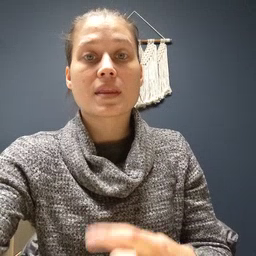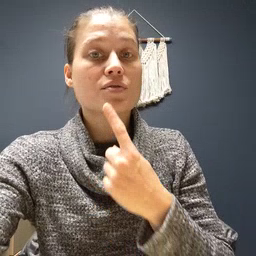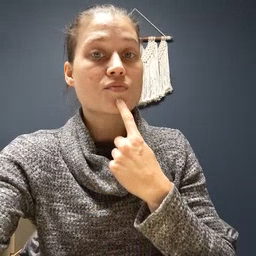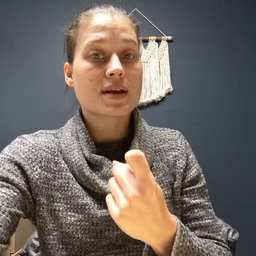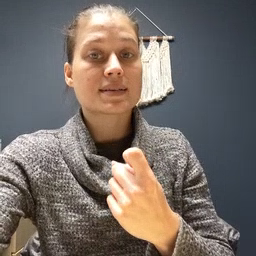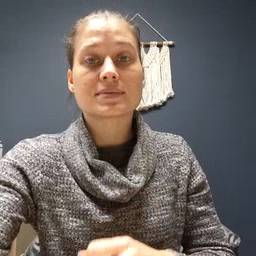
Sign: red